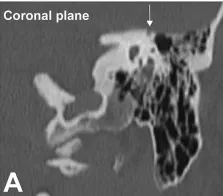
High-resolution temporal bone imaging CT (slice thickness 0.6 mm). The semicircular canal (SCC) dehiscence is indicated by the white arrows in the. Coronal plane.
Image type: radiology (ct)